Question: I'm using vuejs-pdf to print some pages of my pdf and the print is not show the characters :

that's the code i'm using :
'''
<button @click="$refs.myPdfComponent.print(100,pages)">Print </button>
<pdf v-for="i in pages" :key="i" ref="newpdf" :src="'pdf/'+src" :page="i" class="rounded border
border-info mb-4" :rotate="rotate" @progress="loadedRatio = $event" @error="error" @num-pages="numPages = $event" @link-clicked="page = $event" > </pdf>
'''
and the pdf i'm printing is myPdfComponent the newpdf is the only the pages i need :
'''
<pdf v-if="show" ref="myPdfComponent" class="rounded border border-info mb-4" :src="'pdf/'+src"
:page="page" :rotate="rotate" @progress="loadedRatio = $event" @error="error" @num-pages="numPages =
$event" @link-clicked="page = $event"></pdf>
'''
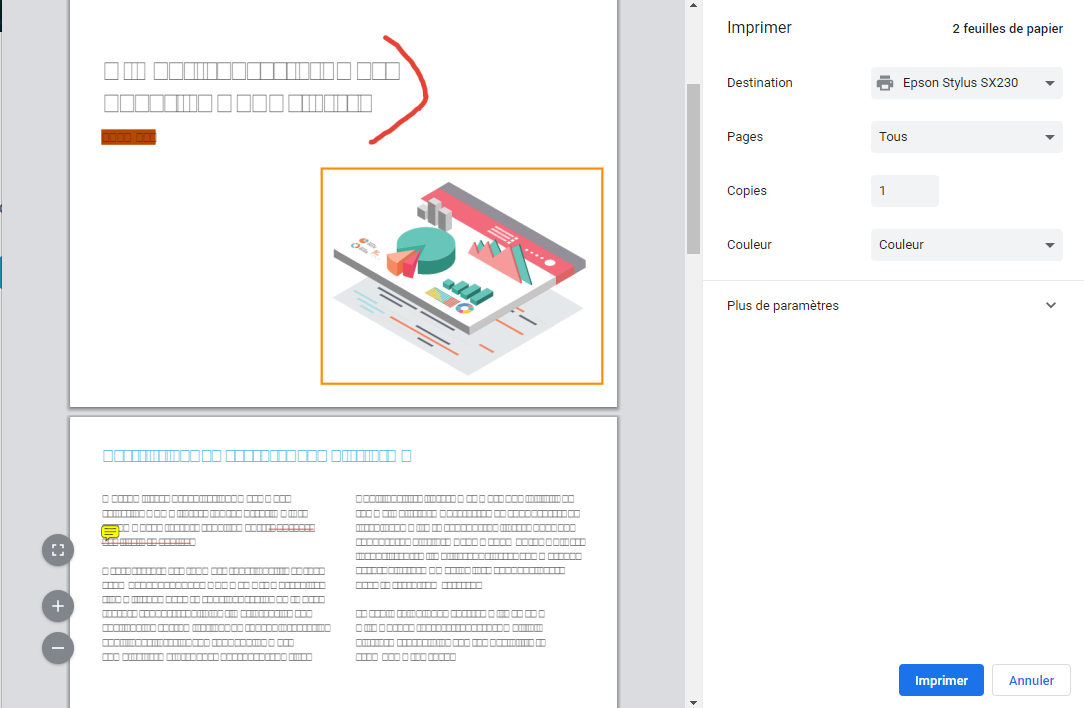
Answer: Open the vue-pdf plugin directory
and replace
'''
import { PDFLinkService } from 'pdfjs-dist/es5/web/pdf_viewer';
var pendingOperation = Promise.resolve();
export default function(PDFJS) {
function isPDFDocumentLoadingTask(obj) {
return typeof(obj) === 'object' && obj !== null && obj.__PDFDocumentLoadingTask === true;
// or: return obj.constructor.name === 'PDFDocumentLoadingTask';
}
function createLoadingTask(src, options) {
var source;
if ( typeof(src) === 'string' )
source = { url: src };
else if ( src instanceof Uint8Array )
source = { data: src };
else if ( typeof(src) === 'object' && src !== null )
source = Object.assign({}, src);
else
throw new TypeError('invalid src type');
// source.verbosity = PDFJS.VerbosityLevel.INFOS;
// source.pdfBug = true;
// source.stopAtErrors = true;
if ( options && options.withCredentials )
source.withCredentials = options.withCredentials;
var loadingTask = PDFJS.getDocument(source);
loadingTask.__PDFDocumentLoadingTask = true; // since PDFDocumentLoadingTask is not public
if ( options && options.onPassword )
loadingTask.onPassword = options.onPassword;
if ( options && options.onProgress )
loadingTask.onProgress = options.onProgress;
return loadingTask;
}
function PDFJSWrapper(canvasElt, annotationLayerElt, emitEvent) {
var pdfDoc = null;
var pdfPage = null;
var pdfRender = null;
var canceling = false;
canvasElt.getContext('2d').save();
function clearCanvas() {
canvasElt.getContext('2d').clearRect(0, 0, canvasElt.width, canvasElt.height);
}
function clearAnnotations() {
while ( annotationLayerElt.firstChild )
annotationLayerElt.removeChild(annotationLayerElt.firstChild);
}
this.destroy = function() {
if ( pdfDoc === null )
return;
// Aborts all network requests and destroys worker.
pendingOperation = pdfDoc.destroy();
pdfDoc = null;
}
this.getResolutionScale = function() {
return canvasElt.offsetWidth / canvasElt.width;
}
this.printPage = function(dpi, pageNumberOnly) {
if ( pdfPage === null )
return;
// 1in == 72pt
// 1in == 96px
var PRINT_RESOLUTION = dpi === undefined ? 150 : dpi;
var PRINT_UNITS = PRINT_RESOLUTION / 72.0;
var CSS_UNITS = 96.0 / 72.0;
/*var iframeElt = document.createElement('iframe');
function removeIframe() {
iframeElt.parentNode.removeChild(iframeElt);
}*/
var printContainerElement = document.createElement('div');
printContainerElement.setAttribute('id', 'print-container')
function removePrintContainer() {
printContainerElement.parentNode.removeChild(printContainerElement);
}
new Promise(function(resolve, reject) {
/*
iframeElt.frameBorder = '0';
iframeElt.scrolling = 'no';
iframeElt.width = '0px;'
iframeElt.height = '0px;'
iframeElt.style.cssText = 'position: absolute; top: 0; left: 0';
iframeElt.onload = function() {
resolve(this.contentWindow);
}
window.document.body.appendChild(iframeElt);*/
printContainerElement.frameBorder = '0';
printContainerElement.scrolling = 'no';
printContainerElement.width = '0px;'
printContainerElement.height = '0px;'
printContainerElement.style.cssText = 'position: absolute; top: 0; left: 0';
window.document.body.appendChild(printContainerElement);
resolve(window)
})
.then(function(win) {
win.document.title = '';
return pdfDoc.getPage(1)
.then(function(page) {
var viewport = page.getViewport({ scale: 1 });
//win.document.head.appendChild(win.document.createElement('style')).textContent =
printContainerElement.appendChild(win.document.createElement('style')).textContent =
'@supports ((size:A4) and (size:1pt 1pt)) {' +
'@page { margin: 1pt; size: ' + ((viewport.width * PRINT_UNITS) / CSS_UNITS) + 'pt ' + ((viewport.height * PRINT_UNITS) / CSS_UNITS) + 'pt; }' +
'}' +
'#print-canvas { display: none }' +
'@media print {' +
'body { margin: 0 }' +
'canvas { page-break-before: avoid; page-break-after: always; page-break-inside: avoid }' +
'#print-canvas { page-break-before: avoid; page-break-after: always; page-break-inside: avoid; display: block }' +
'body > *:not(#print-container) { display: none; }' +
'}'+
'@media screen {' +
'body { margin: 0 }' +
'}'+
''
return win;
})
})
.then(function(win) {
var allPages = [];
for ( var pageNumber = 1; pageNumber <= pdfDoc.numPages; ++pageNumber ) {
if ( pageNumberOnly !== undefined && pageNumberOnly.indexOf(pageNumber) === -1 )
continue;
allPages.push(
pdfDoc.getPage(pageNumber)
.then(function(page) {
var viewport = page.getViewport({ scale: 1 });
//var printCanvasElt = win.document.body.appendChild(win.document.createElement('canvas'));
var printCanvasElt = printContainerElement.appendChild(win.document.createElement('canvas'));
printCanvasElt.setAttribute('id', 'print-canvas')
printCanvasElt.width = (viewport.width * PRINT_UNITS);
printCanvasElt.height = (viewport.height * PRINT_UNITS);
return page.render({
canvasContext: printCanvasElt.getContext('2d'),
transform: [ // Additional transform, applied just before viewport transform.
PRINT_UNITS, 0, 0,
PRINT_UNITS, 0, 0
],
viewport: viewport,
intent: 'print'
}).promise;
})
);
}
Promise.all(allPages)
.then(function() {
win.focus(); // Required for IE
if (win.document.queryCommandSupported('print')) {
win.document.execCommand('print', false, null);
} else {
win.print();
}
removePrintContainer();
})
.catch(function(err) {
removePrintContainer();
emitEvent('error', err);
})
})
}
this.renderPage = function(rotate) {
if ( pdfRender !== null ) {
if ( canceling )
return;
canceling = true;
pdfRender.cancel();
return;
}
if ( pdfPage === null )
return;
var pageRotate = (pdfPage.rotate === undefined ? 0 : pdfPage.rotate) + (rotate === undefined ? 0 : rotate);
var scale = canvasElt.offsetWidth / pdfPage.getViewport({ scale: 1 }).width * (window.devicePixelRatio || 1);
var viewport = pdfPage.getViewport({ scale: scale, rotation:pageRotate });
emitEvent('page-size', viewport.width, viewport.height, scale);
canvasElt.width = viewport.width;
canvasElt.height = viewport.height;
pdfRender = pdfPage.render({
canvasContext: canvasElt.getContext('2d'),
viewport: viewport
});
annotationLayerElt.style.visibility = 'hidden';
clearAnnotations();
var viewer = {
scrollPageIntoView: function(params) {
emitEvent('link-clicked', params.pageNumber)
},
};
var linkService = new PDFLinkService();
linkService.setDocument(pdfDoc);
linkService.setViewer(viewer);
pendingOperation = pendingOperation.then(function() {
var getAnnotationsOperation =
pdfPage.getAnnotations({ intent: 'display' })
.then(function(annotations) {
PDFJS.AnnotationLayer.render({
viewport: viewport.clone({ dontFlip: true }),
div: annotationLayerElt,
annotations: annotations,
page: pdfPage,
linkService: linkService,
renderInteractiveForms: false
});
});
var pdfRenderOperation =
pdfRender.promise
.then(function() {
annotationLayerElt.style.visibility = '';
canceling = false;
pdfRender = null;
})
.catch(function(err) {
pdfRender = null;
if ( err instanceof PDFJS.RenderingCancelledException ) {
canceling = false;
this.renderPage(rotate);
return;
}
emitEvent('error', err);
}.bind(this))
return Promise.all([getAnnotationsOperation, pdfRenderOperation]);
}.bind(this));
}
this.forEachPage = function(pageCallback) {
var numPages = pdfDoc.numPages;
(function next(pageNum) {
pdfDoc.getPage(pageNum)
.then(pageCallback)
.then(function() {
if ( ++pageNum <= numPages )
next(pageNum);
})
})(1);
}
this.loadPage = function(pageNumber, rotate) {
pdfPage = null;
if ( pdfDoc === null )
return;
pendingOperation = pendingOperation.then(function() {
return pdfDoc.getPage(pageNumber);
})
.then(function(page) {
pdfPage = page;
this.renderPage(rotate);
emitEvent('page-loaded', page.pageNumber);
}.bind(this))
.catch(function(err) {
clearCanvas();
clearAnnotations();
emitEvent('error', err);
});
}
this.loadDocument = function(src) {
pdfDoc = null;
pdfPage = null;
emitEvent('num-pages', undefined);
if ( !src ) {
canvasElt.removeAttribute('width');
canvasElt.removeAttribute('height');
clearAnnotations();
return;
}
// wait for pending operation ends
pendingOperation = pendingOperation.then(function() {
var loadingTask;
if ( isPDFDocumentLoadingTask(src) ) {
if ( src.destroyed ) {
emitEvent('error', new Error('loadingTask has been destroyed'));
return
}
loadingTask = src;
} else {
loadingTask = createLoadingTask(src, {
onPassword: function(updatePassword, reason) {
var reasonStr;
switch (reason) {
case PDFJS.PasswordResponses.NEED_PASSWORD:
reasonStr = 'NEED_PASSWORD';
break;
case PDFJS.PasswordResponses.INCORRECT_PASSWORD:
reasonStr = 'INCORRECT_PASSWORD';
break;
}
emitEvent('password', updatePassword, reasonStr);
},
onProgress: function(status) {
var ratio = status.loaded / status.total;
emitEvent('progress', Math.min(ratio, 1));
}
});
}
return loadingTask.promise;
})
.then(function(pdf) {
pdfDoc = pdf;
emitEvent('num-pages', pdf.numPages);
emitEvent('loaded');
})
.catch(function(err) {
clearCanvas();
clearAnnotations();
emitEvent('error', err);
})
}
annotationLayerElt.style.transformOrigin = '0 0';
}
return {
createLoadingTask: createLoadingTask,
PDFJSWrapper: PDFJSWrapper,
}
}
'''